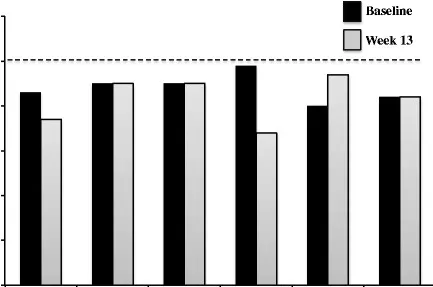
BRUMS scale pre- and post-intervention.
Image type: chart (chart)